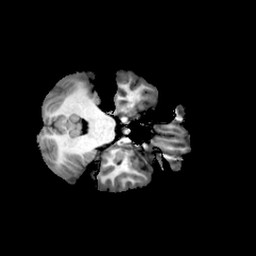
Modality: T1w
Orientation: axial
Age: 18
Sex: female
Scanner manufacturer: philips
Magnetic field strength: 3 T
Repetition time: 0.0082 s
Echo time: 0.0037 s